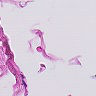
Metastatic tissue present: no